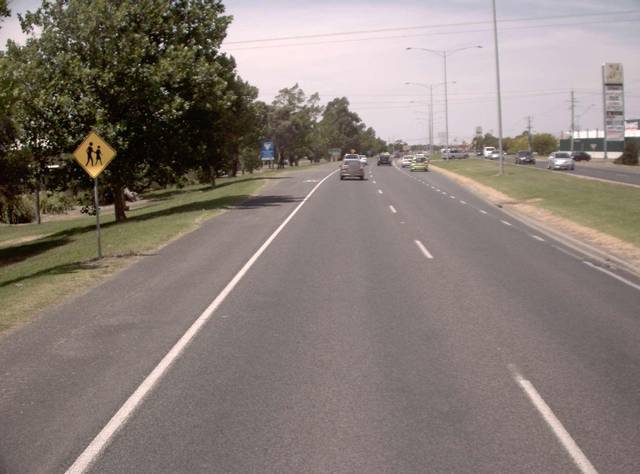
Region: Australia
Coordinates: -38.236, 146.425